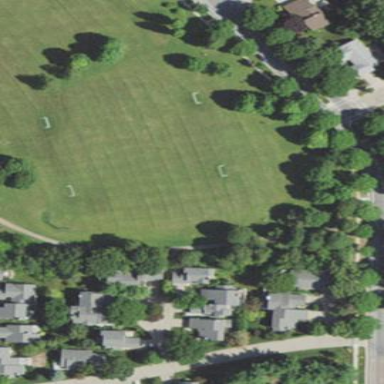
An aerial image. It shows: Soccer pitch designated for leisure and sports activities.